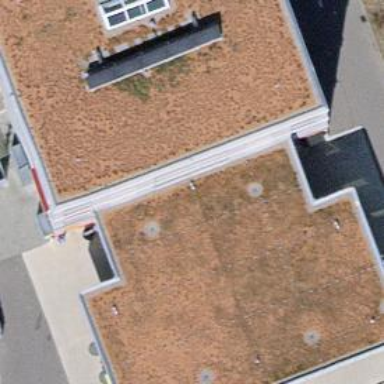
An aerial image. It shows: Café.